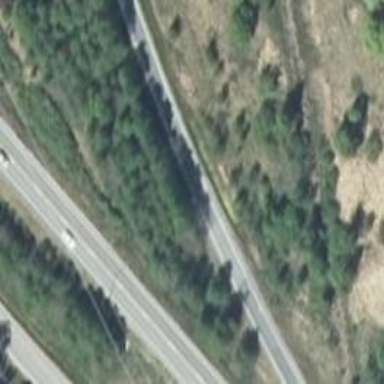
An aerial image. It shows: Tertiary functional class road transitioning to primary link highway.